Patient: sex M, age 26
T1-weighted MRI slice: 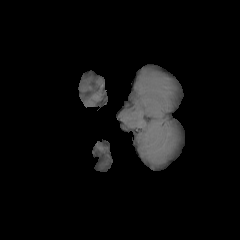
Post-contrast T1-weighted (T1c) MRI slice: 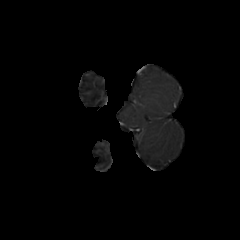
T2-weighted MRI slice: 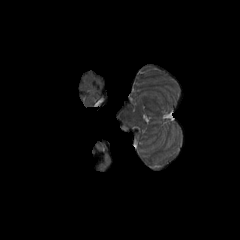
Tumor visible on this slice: no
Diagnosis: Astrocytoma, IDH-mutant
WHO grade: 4